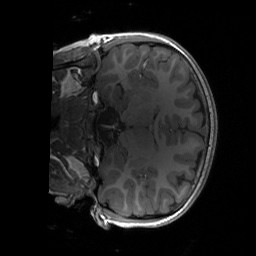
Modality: T1w
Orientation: coronal
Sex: male
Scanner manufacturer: siemens
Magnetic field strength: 3 T
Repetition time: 1.9 s
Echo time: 0.00243 s